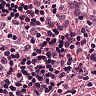
Metastatic tissue present: yes